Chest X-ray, PA view. Patient: 52 years old, sex F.
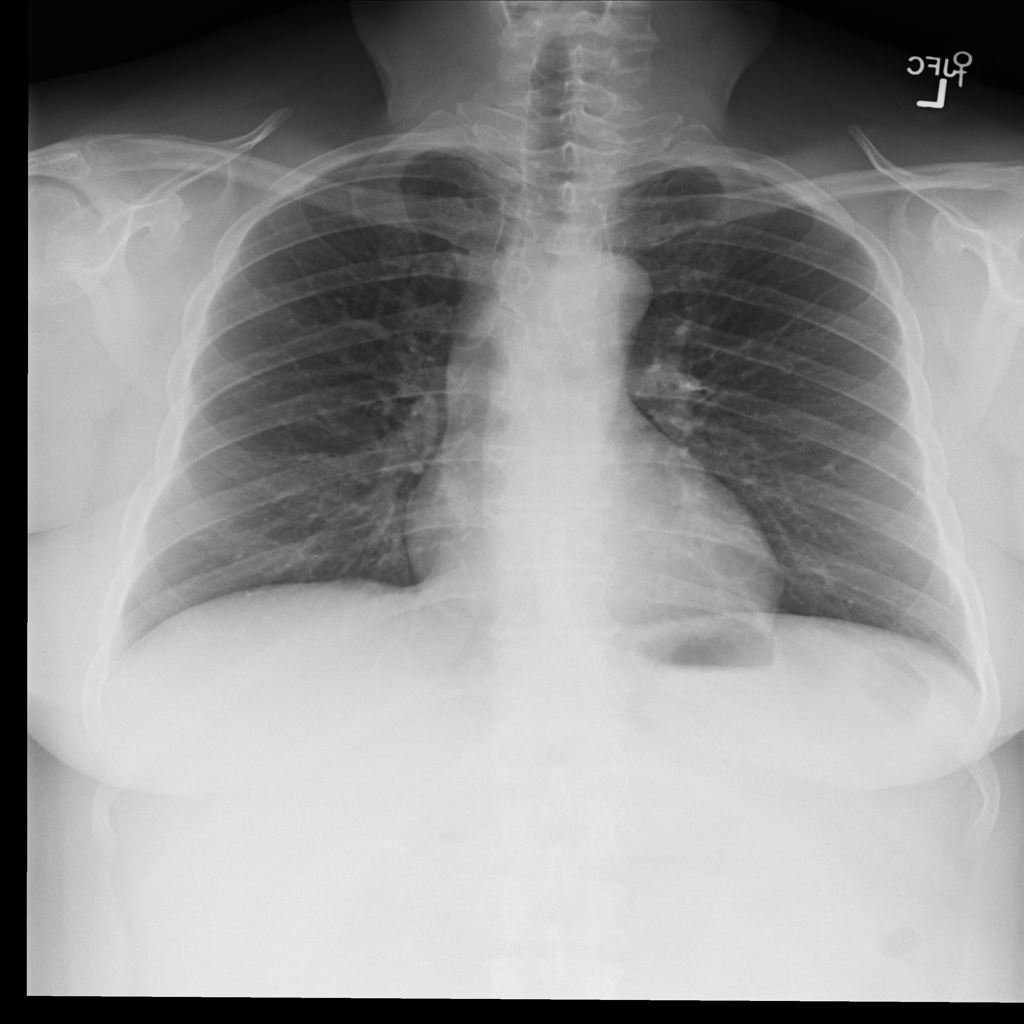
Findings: No Finding